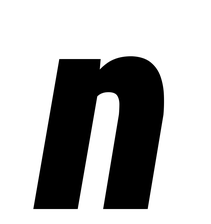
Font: Roboto-Italic_Condensed_Black_Italic